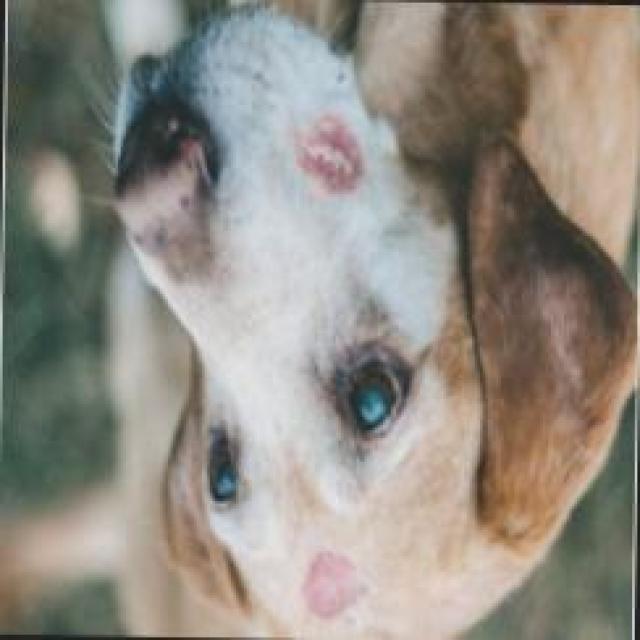
Canine hypersensitivity reaction — allergic skin response with urticaria, erythema, pruritus, and angioedema. May be food, environmental, or flea allergy related.